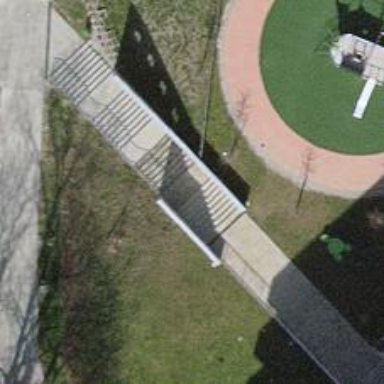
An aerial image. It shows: Set of steps made of paving stones.